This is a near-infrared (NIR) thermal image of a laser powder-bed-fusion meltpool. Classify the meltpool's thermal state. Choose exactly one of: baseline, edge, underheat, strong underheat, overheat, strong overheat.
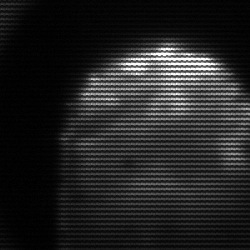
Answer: edge